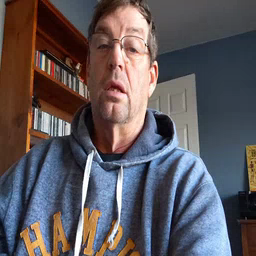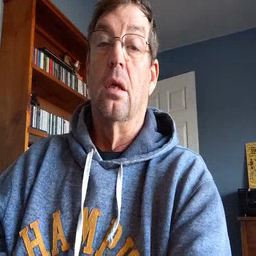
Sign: yourself